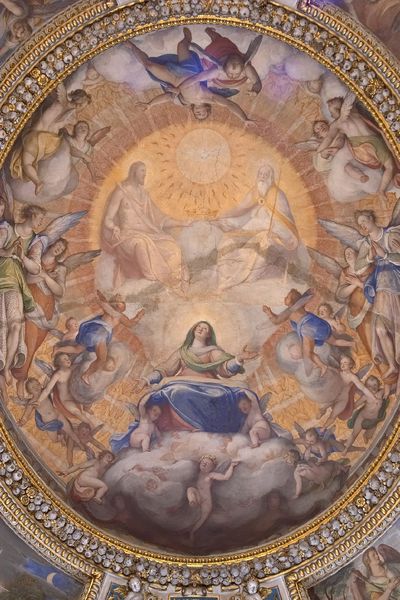
Titel: Ausstattung der dritten Kapelle auf der Südseite in Il Gesù in Rom
Künstler: Federico Zuccari
Standort: Rom, Il Gesù (EU - I - Latium)
Schlagwörter: berg, blau, flügel, gott, himmel, mann, nackt, wolken, gelb, sitzen, braun, frau, grau, schmuck, weiss, blüten, rot, wolke, ornament, alt, kirche, sonne, gold, mantel, decke, fliegen, kreis, oval, rund, engel, kuppel, stuck, oben, strahlen, heiligenschein, nimbus, christus, jesus, deckengemälde, putten, maria, putti, verzierungen, sohn, fresco, himmelfahrt, josef, sonnne, dreifaltigkeit, illusionsmalerei, heiliger geist, gottvater, schmuckvoll, mariahimmelfahrt, deckenbemalung, sixtinische kapelle, deckenfresco, christihimmelfahrt, heilige vater